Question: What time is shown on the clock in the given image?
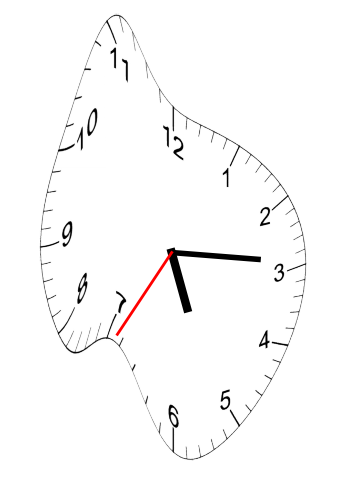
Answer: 05:14:35